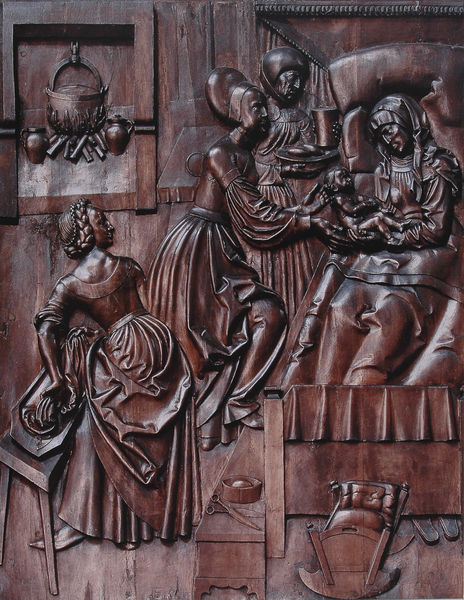
Titel: Hochaltar aus der Karmeliterkirche Maria Himmelfahrt in Nürnberg, rechter Flügel (Detail)
Künstler: Veit Stoß
Standort: Bamberg
Institution: Dom
Schlagwörter: feuer, mann, wasser, frauen, sitzen, braun, fenster, frau, frisur, holz, hut, kleid, kleider, profil, raum, tisch, zimmer, gürtel, schleier, tuch, haube, gesichter, profile, architektur, diener, falten, schüssel, stehen, stein, teller, gesten, hände, tischbein, vorhang, kirche, haare, interieur, kelch, reich, stoff, decke, gewänder, kind, mutter, gotik, renaissance, kamin, kanne, krug, schalen, beine, kopfbedeckung, relief, schürze, taille, topf, füße, holzschnitt, perspektive, schuhe, zöpfe, schürzen, baby, bank, hocker, schemel, figuren, lehnen, kissen, essen, tafel, polster, kopftuch, zopf, detail, bett, schneiderin, brot, vasen, bronze, laken, gemach, tor, masserung, becher, nische, schere, amme, plastisch, tischbeine, haarkranz, beutel, hauben, beten, altar, schnitzerei, rolle, gotisch, christus, jesus, wohlhabend, geflochten, christlich, mittelalter, schlafgemach, romanik, gebunden, baldachin, feuerholz, holzscheite, könige, heilige, personengruppe, maria, gefäße, anbetung, illusion, kannen, pantoffeln, ablage, hölzern, anna, hoz, kessel, geburt, krippe, wiege, feuerstelle, herd, weihnachten, mägde, romanisch, staffelung, kinderbett, geburt jesu, haarzopf, helfer, bringen, rauen, kinde, christuskind, ammen, heilige drei könige, christi geburt, hebamme, kindbett, holzrelief, ausarbeitung, fensterraum, geburt mariens, gehilfen, illusionismus, stelle, maia, bamberg, mariä geburt, kupferkesselh, chorgestuehl, kesel